Question: Hello stackoverflow community,
I'm working on a puzzle game using Cocos2D/Box2D were the player draws lines on the screen. Depending on were the player draws, I want to then work out the area and position of the rectangles that appear as a result of the drawn lines.
I've currently got an array of all lines in the game so I know their (x, y) positions and sizes but I'm at a lost as to how to calculate the area and Cartesian coordinates of the rectangles that are dynamically formed. To help illustrate the problem, please see the following:

In the image above, you can see a black border. Contained within this are 4 grey lines which have been drawn by the player. From this, 5 blue rectangles have been formed. Any guidance or advice on how I can calculate the area and Cartesian coordinates of the rectangles would be a great help.
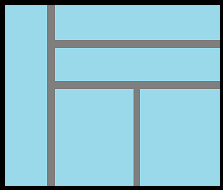
Answer: I wonder if it would be easier to convert the lines into a set of rectangles?
Start with a list of rectangles which only contains the main big rectangle. For each line, see which rectangle in the list contains it. Remove that rectangle from the list of rectangles and replace it with 2 smaller rectangles defined by the line.
Once you have the list of rectangles, you can easily calculate their area by just doing '(width * height)'.